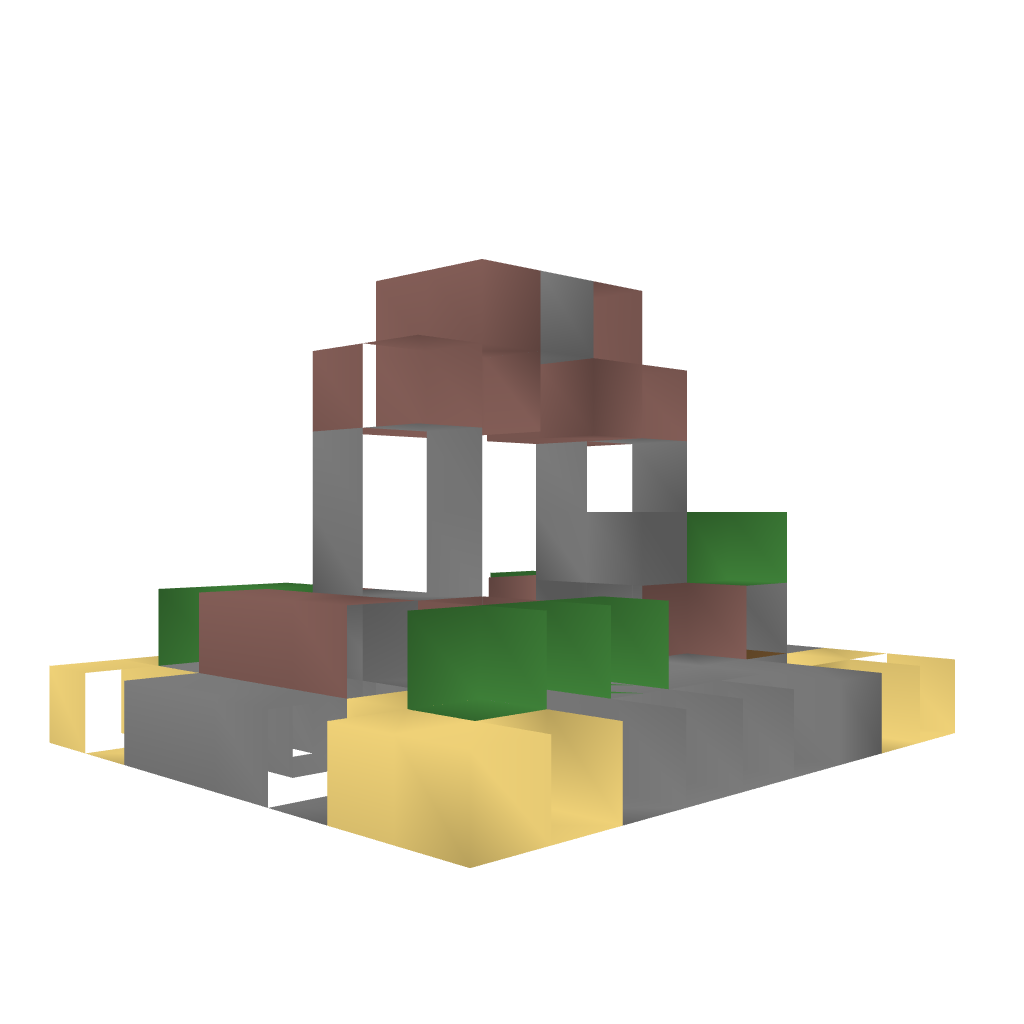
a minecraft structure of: Small Medieval Arc bad low quality